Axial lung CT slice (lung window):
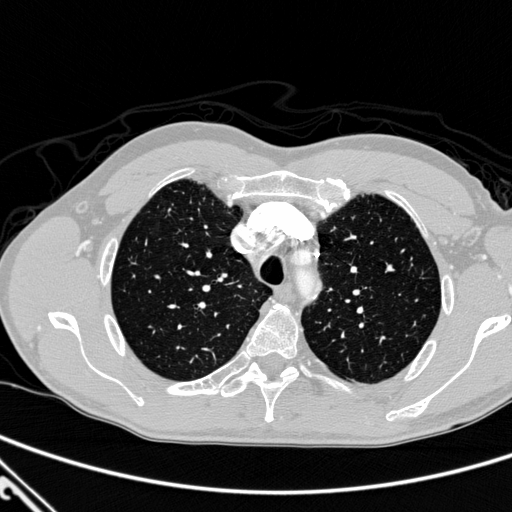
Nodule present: no